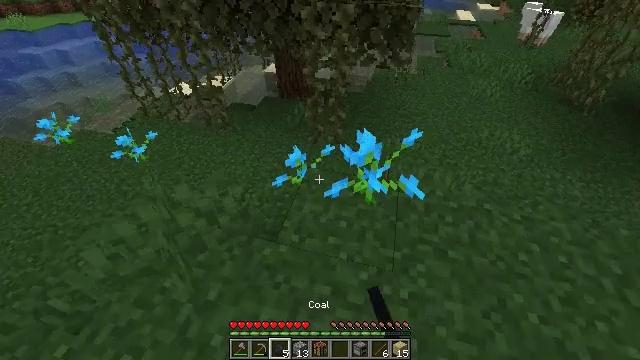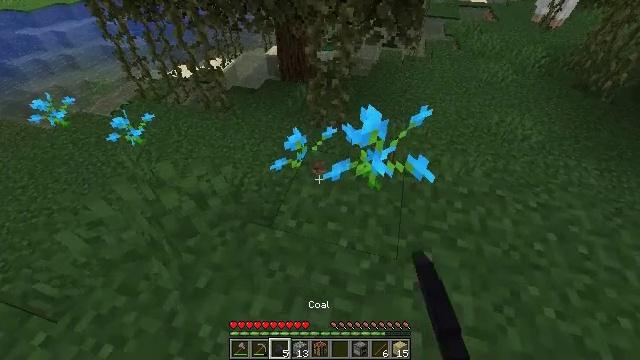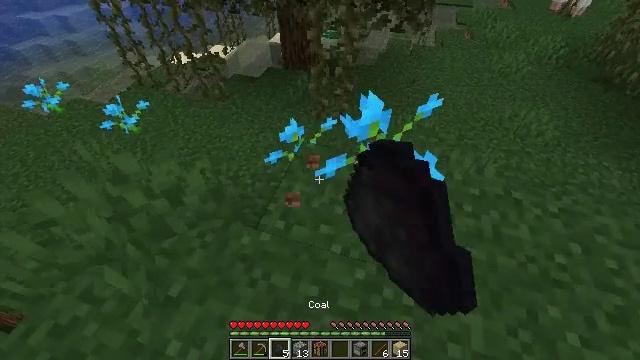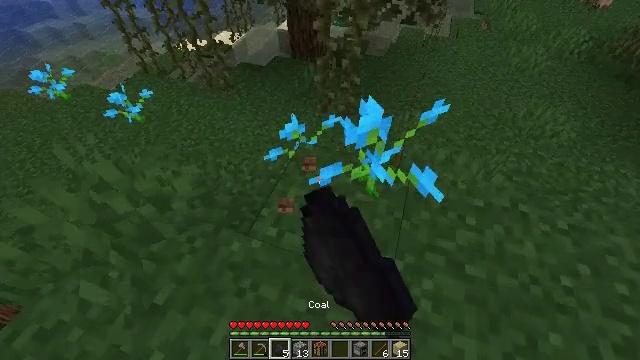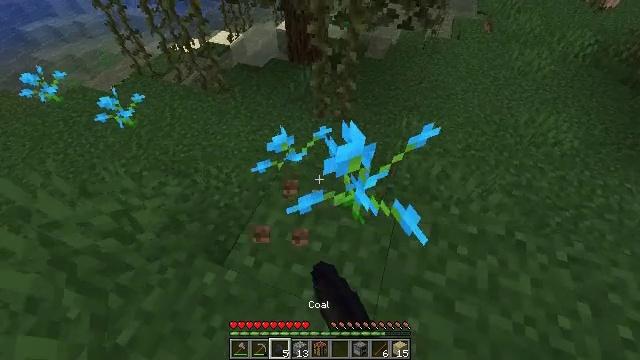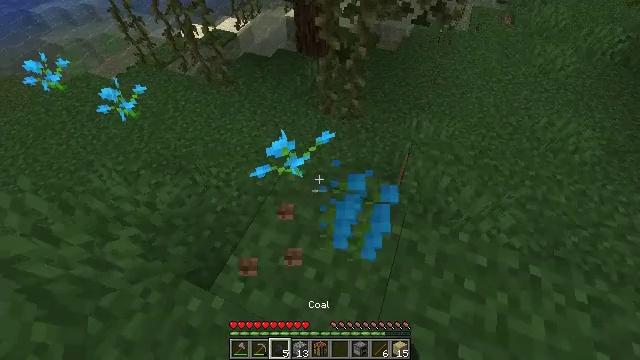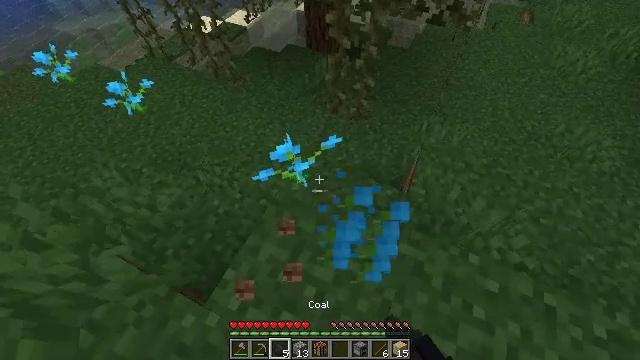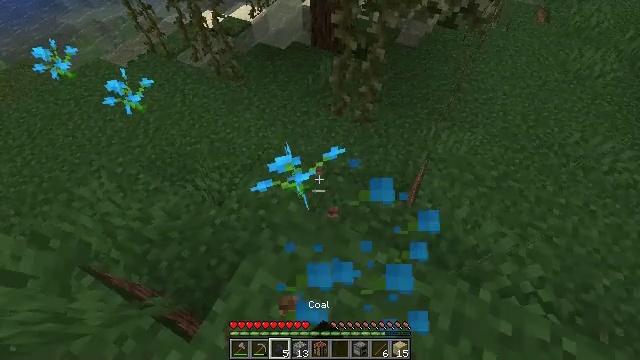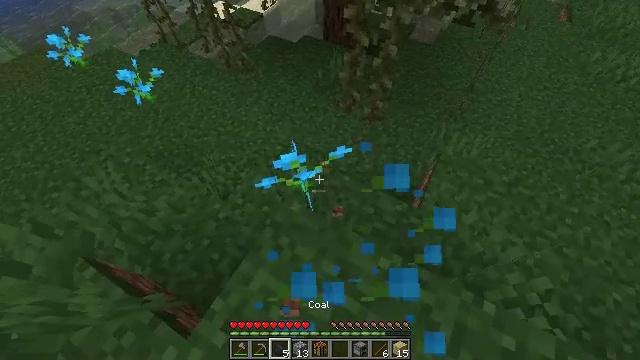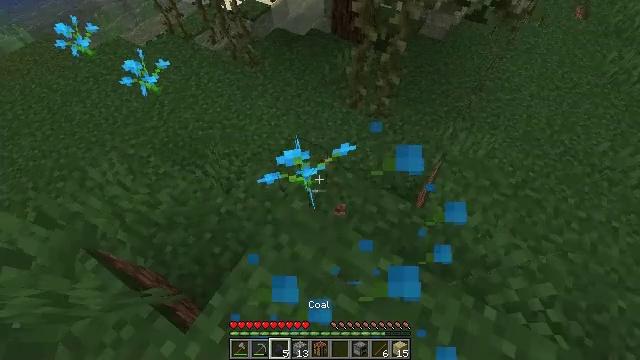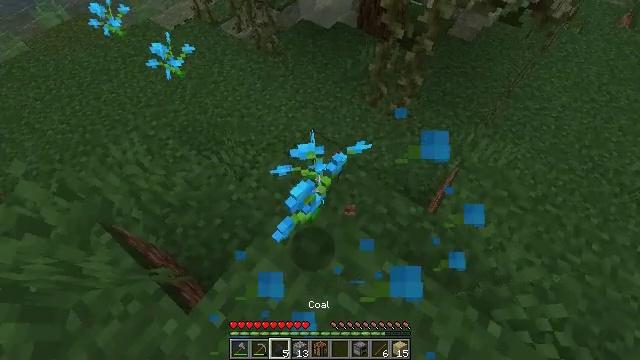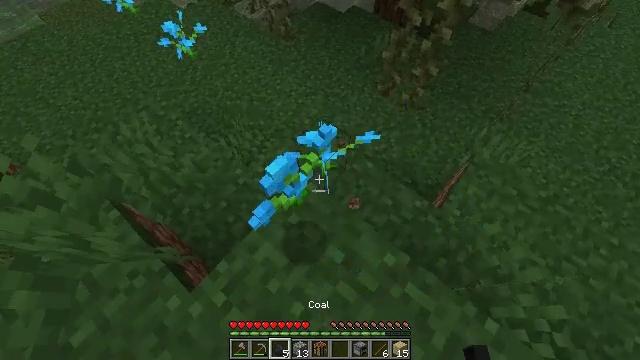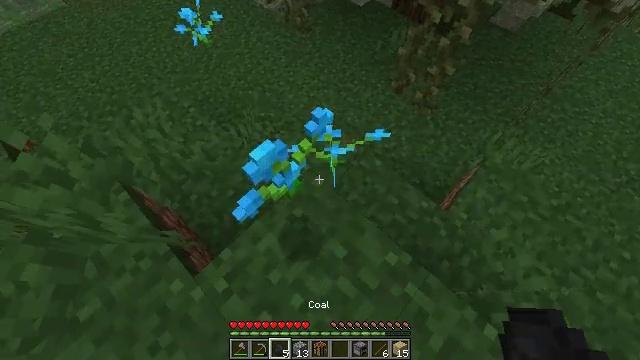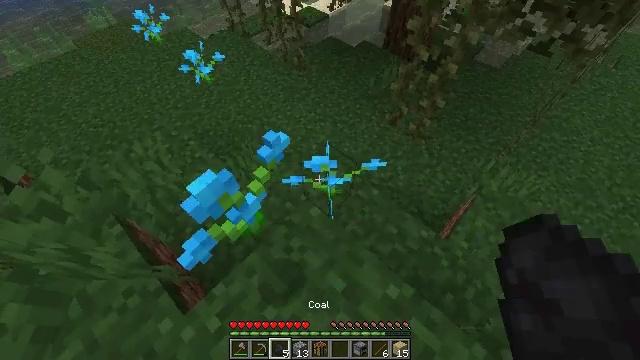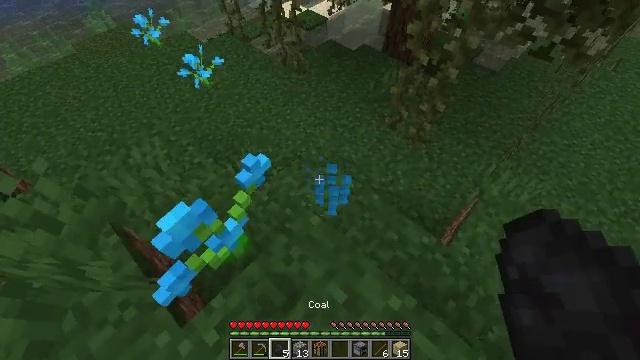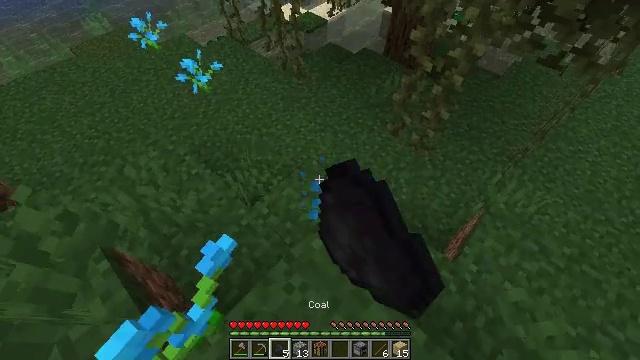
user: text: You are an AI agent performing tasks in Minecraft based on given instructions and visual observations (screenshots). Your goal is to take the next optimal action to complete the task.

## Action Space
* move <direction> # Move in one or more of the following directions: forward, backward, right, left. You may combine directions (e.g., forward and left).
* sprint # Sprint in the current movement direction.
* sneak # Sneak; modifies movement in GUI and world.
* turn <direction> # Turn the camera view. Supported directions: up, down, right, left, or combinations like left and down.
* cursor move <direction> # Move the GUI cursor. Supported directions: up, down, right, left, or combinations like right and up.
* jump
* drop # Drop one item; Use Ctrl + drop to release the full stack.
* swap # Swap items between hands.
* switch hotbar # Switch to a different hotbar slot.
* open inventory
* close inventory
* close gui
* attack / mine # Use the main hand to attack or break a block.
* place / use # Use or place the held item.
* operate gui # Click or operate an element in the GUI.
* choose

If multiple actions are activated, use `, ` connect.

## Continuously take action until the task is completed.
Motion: motion action
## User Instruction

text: Mine the blue orchid from the ground.
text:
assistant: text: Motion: move forward and move right, turn down, attack / mine
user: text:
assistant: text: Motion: move forward and move right, turn left and down, attack / mine
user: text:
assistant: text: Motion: move forward and move right, turn left and down, attack / mine
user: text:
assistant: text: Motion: move forward
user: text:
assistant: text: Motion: move forward, turn left and down, attack / mine
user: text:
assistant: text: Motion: move forward, turn left and down, attack / mine
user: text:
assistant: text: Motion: turn left and down, attack / mine
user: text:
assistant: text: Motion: turn left and down
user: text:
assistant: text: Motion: turn left and down
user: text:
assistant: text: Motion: turn left and down
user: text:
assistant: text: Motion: turn left and down
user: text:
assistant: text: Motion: turn left and down
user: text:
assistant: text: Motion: turn up
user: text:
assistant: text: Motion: move forward, attack / mine
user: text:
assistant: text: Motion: move forward, attack / mine
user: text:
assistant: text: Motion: move forward and move right, attack / mine
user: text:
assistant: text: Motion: move forward and move right, turn down
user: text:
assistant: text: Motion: move forward and move right, turn left and down
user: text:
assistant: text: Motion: move forward and move right, turn left and down
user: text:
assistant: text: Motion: move forward, turn left and down
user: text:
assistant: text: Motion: move forward, turn left and down
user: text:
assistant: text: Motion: turn left and up
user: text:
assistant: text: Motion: move forward, sprint, turn left and up
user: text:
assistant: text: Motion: move forward, sprint, turn left and up
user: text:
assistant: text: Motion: move forward, sprint, turn right and up
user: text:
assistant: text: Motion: move forward, sprint, turn up
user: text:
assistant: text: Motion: move forward, sprint, turn right and up
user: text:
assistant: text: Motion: move forward, sprint, turn right and up
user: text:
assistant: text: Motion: move forward, sprint, turn right and up
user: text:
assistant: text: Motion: move forward, sprint, turn right